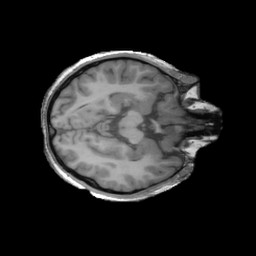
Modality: T1w
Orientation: axial
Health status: ill
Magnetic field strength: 3 T